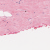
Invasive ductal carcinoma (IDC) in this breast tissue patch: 0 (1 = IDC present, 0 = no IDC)